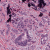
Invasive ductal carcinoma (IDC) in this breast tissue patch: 1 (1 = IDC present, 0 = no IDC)